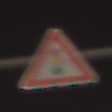
Verkehrszeichen: Lichtzeichenanlage
Umgebung: Outdoor, Urban
Tageszeit: Night
Wetter: PartlyCloudy
Licht: Artificial
Jahreszeit: NotSpecified
Kontrast: HighContrast